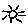
Label: sun